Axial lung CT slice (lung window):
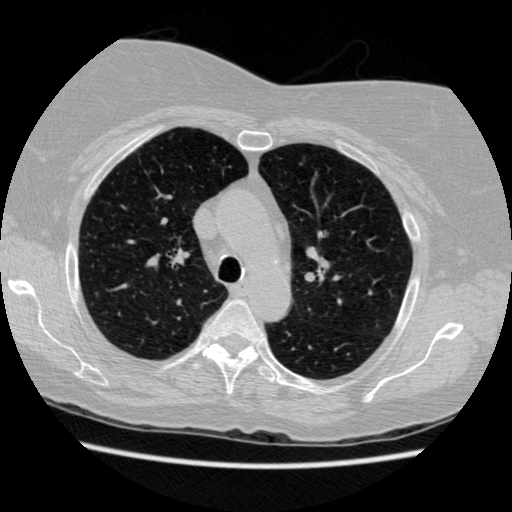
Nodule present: no